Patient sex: M
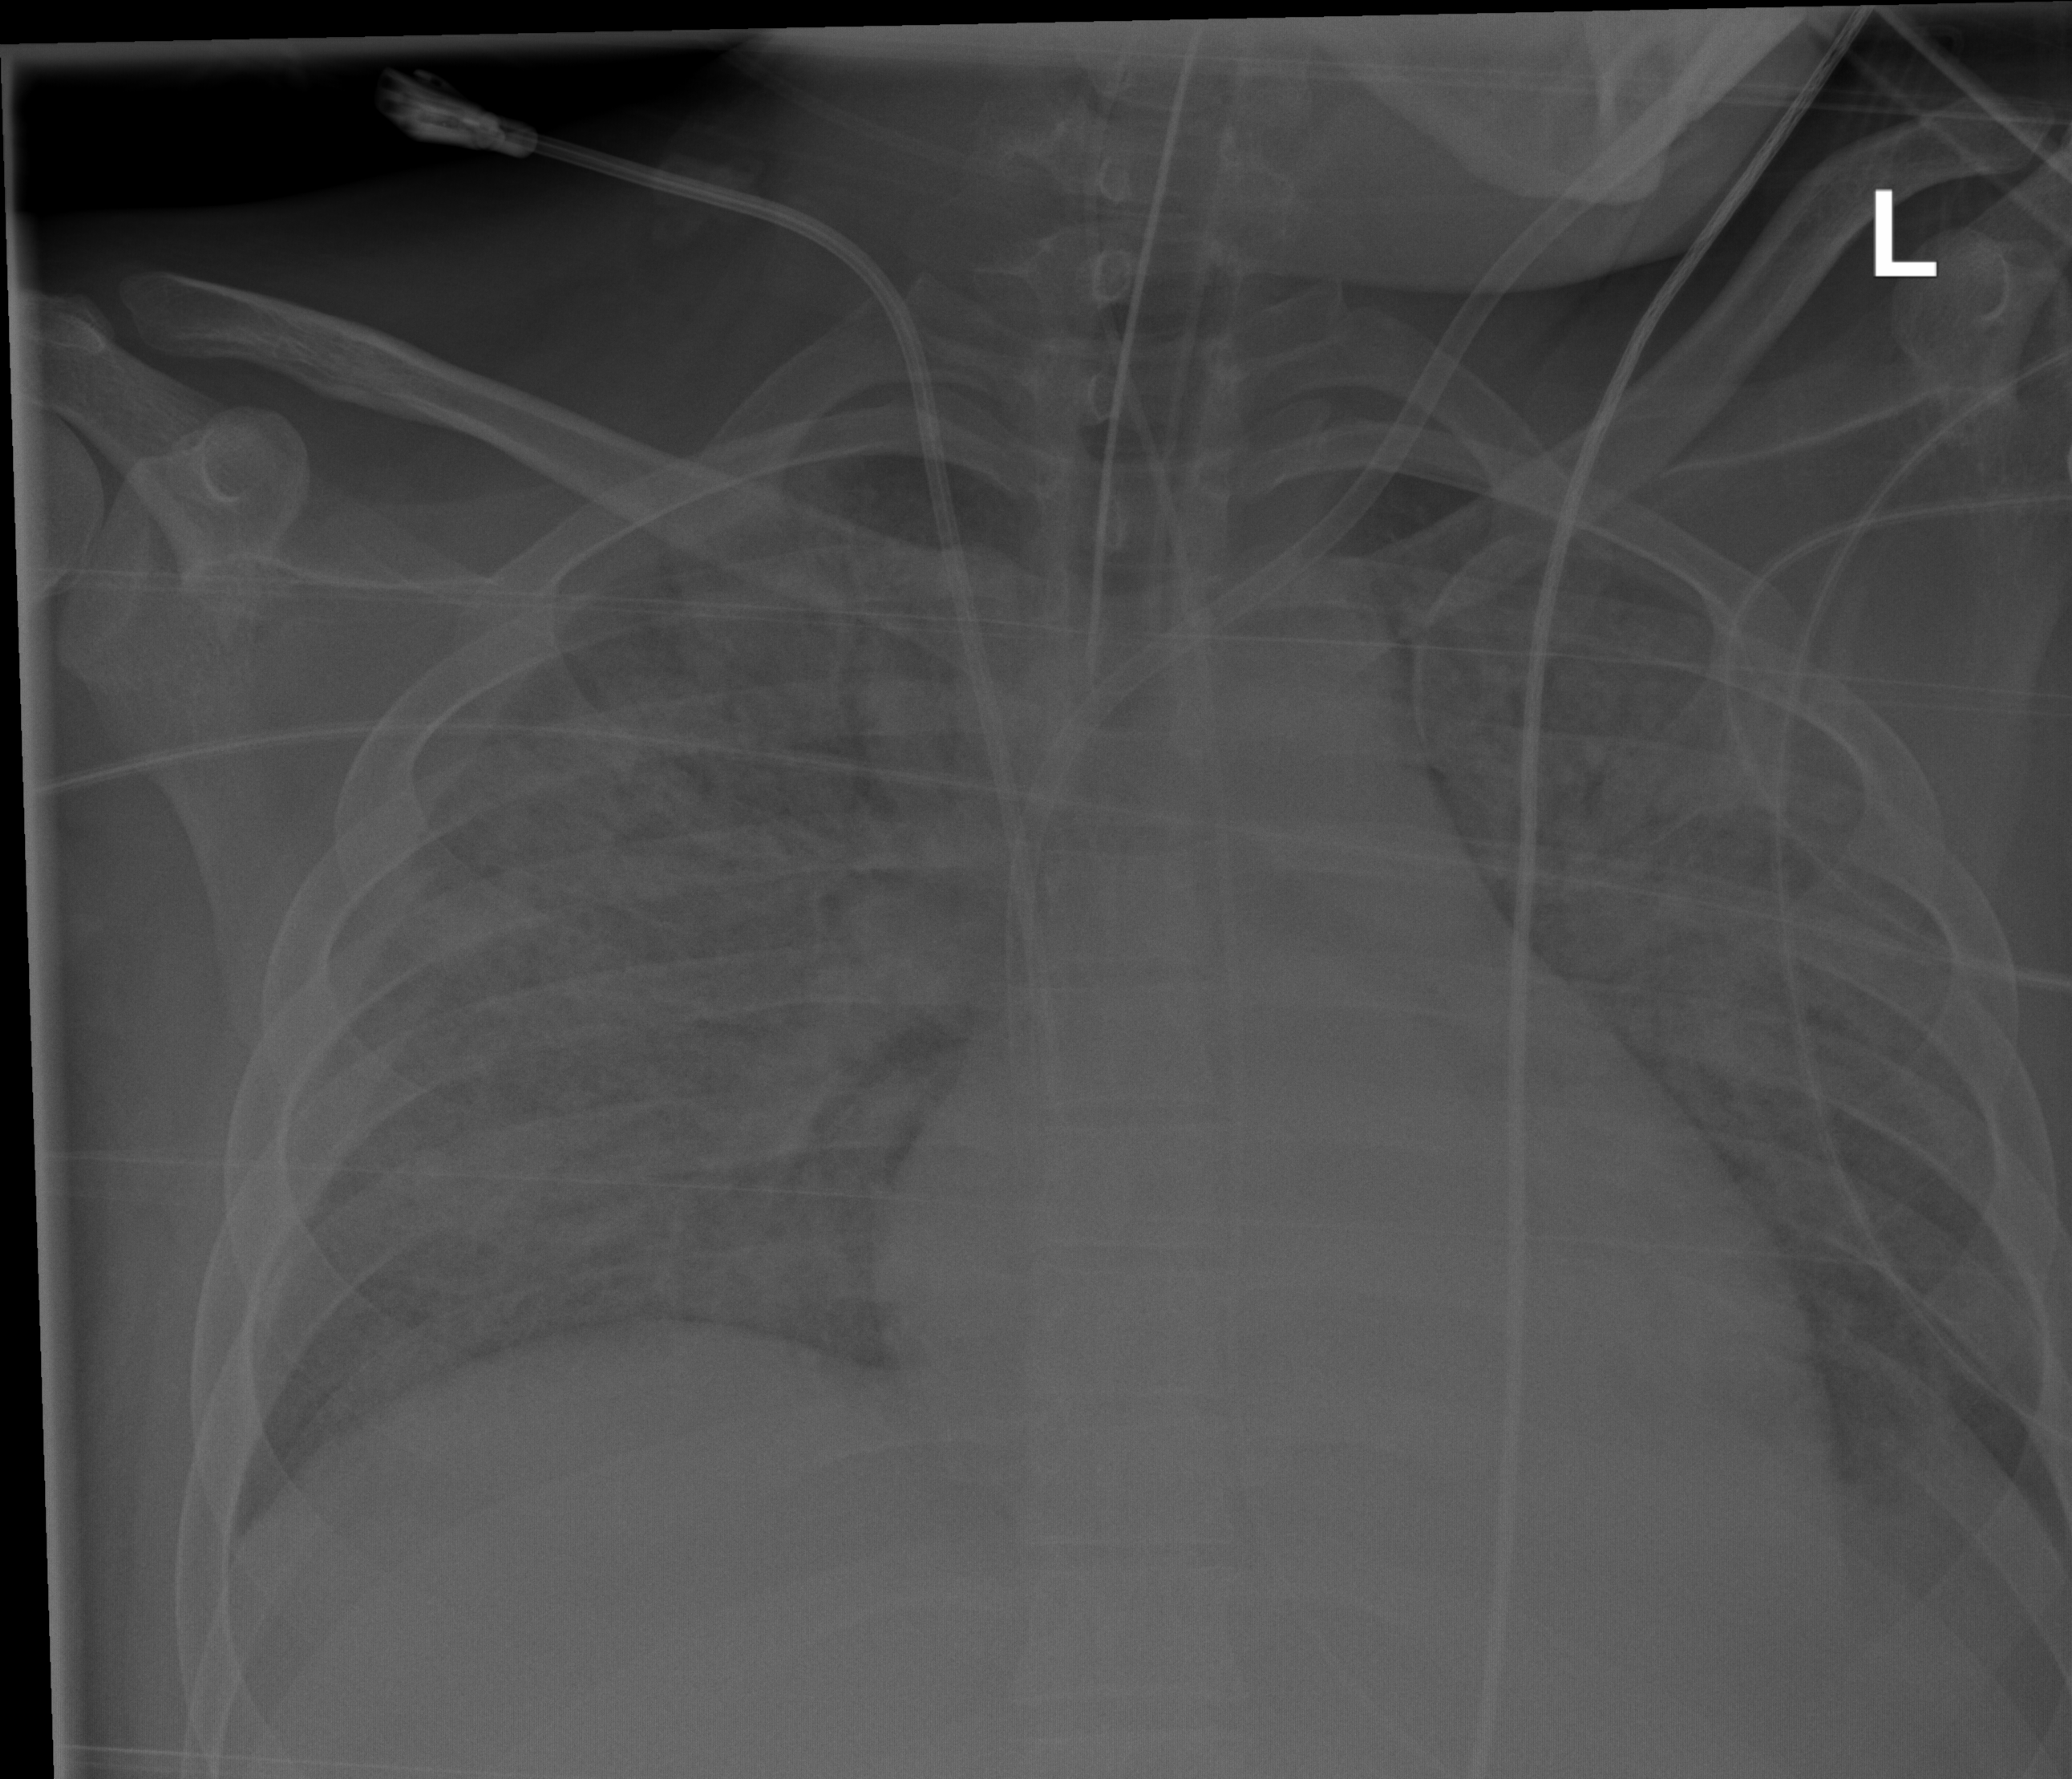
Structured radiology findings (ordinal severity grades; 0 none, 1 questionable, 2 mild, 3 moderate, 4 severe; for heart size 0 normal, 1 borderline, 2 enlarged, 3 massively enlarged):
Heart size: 0
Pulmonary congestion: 2
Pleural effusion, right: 2
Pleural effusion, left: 2
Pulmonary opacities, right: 3
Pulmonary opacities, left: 3
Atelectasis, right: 3
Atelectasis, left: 3